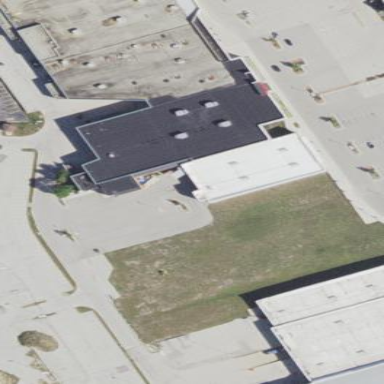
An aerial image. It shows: Retail building.